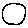
Label: circle